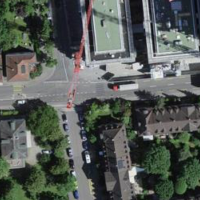
EUNIS habitat code: 54
Species observed at this site:
Taxus baccata
Geranium robertianum